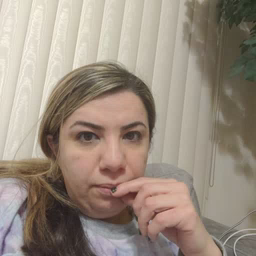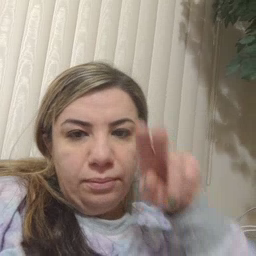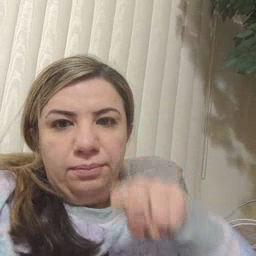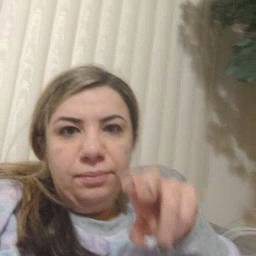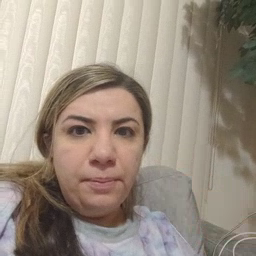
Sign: chair